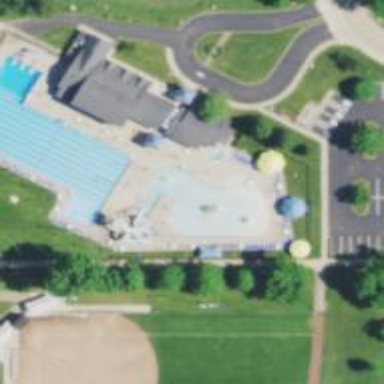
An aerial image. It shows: Water slide attraction.